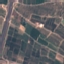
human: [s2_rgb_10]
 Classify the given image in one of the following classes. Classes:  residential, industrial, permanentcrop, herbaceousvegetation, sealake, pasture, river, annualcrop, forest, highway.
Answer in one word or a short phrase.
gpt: PermanentCrop